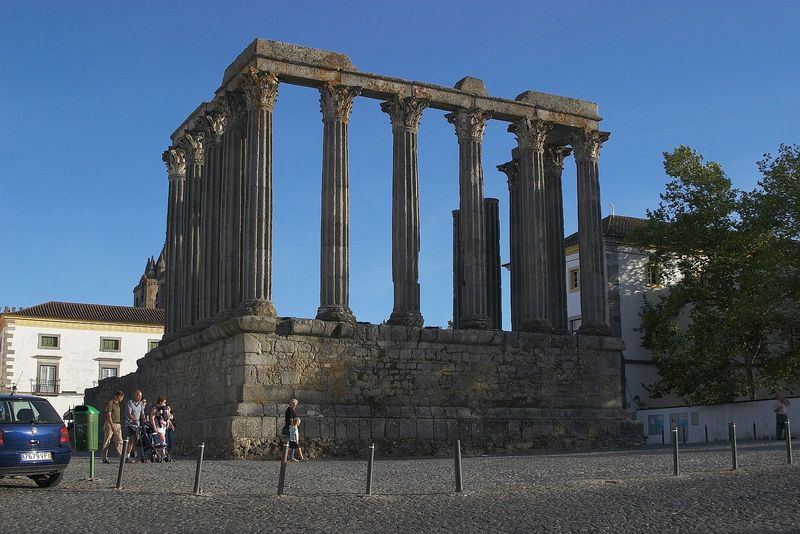
Titel: Römischer Tempel in Évora
Standort: Évora, Templo Romano (EU - P)
Schlagwörter: baum, blau, himmel, schatten, grün, menschen, fenster, grau, licht, straße, säule, säulen, dach, gebäude, haus, beige, alt, stein, steine, häuser, kirche, turm, pflaster, dächer, mauer, auto, foto, ruine, pflastersteine, kapitelle, kapitell, griechenland, tempel, dorisch, korinthisch, kinderwagen, bauwerk, mülleimer, papierkorb, grundmauer, rilen, tempelsäulen, korinthisch säule